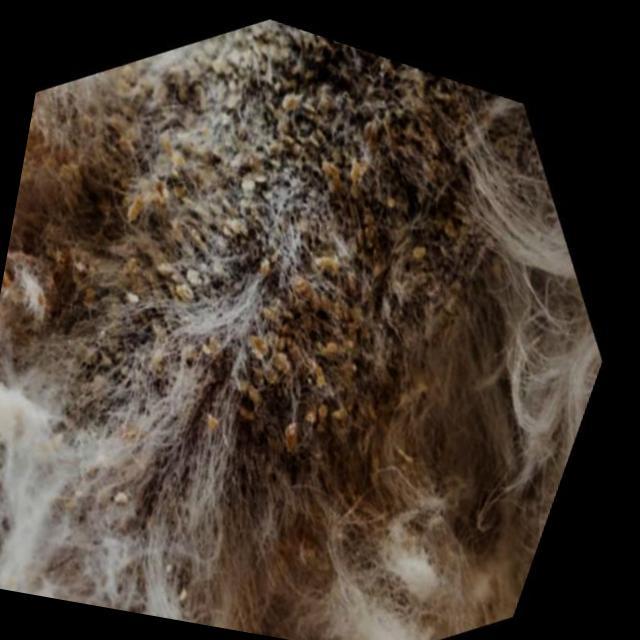
Canine fungal skin infection — characterized by alopecia, scaling, crusting, and circular lesions. Common agents include Malassezia and Candida species.